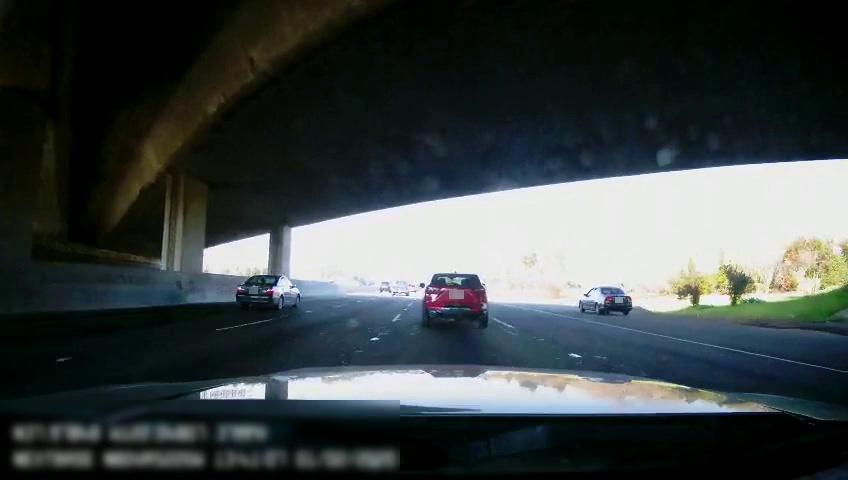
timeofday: Day
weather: Sunny
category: Drivable Space
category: Vehicles | SUV
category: Vehicles | Truck
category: Vehicles | SUV
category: Vehicles | Car
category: Vehicles | Car
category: Lanes | Current Lane
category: Lanes | Alternate Lane
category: Lanes | Alternate Lane
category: Lanes | Alternate Lane